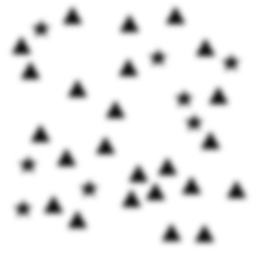
Squares: 0
Triangles: 24
Stars: 8
Total shapes: 32